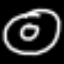
Label: donut